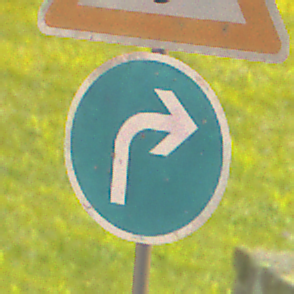
Verkehrszeichen: VorgeschriebeneFahrtrichtungRechts
Zusatzzeichen oben: Lichtzeichenanlage
Umgebung: Outdoor, Urban
Tageszeit: Night
Wetter: PartlyCloudy
Licht: Artificial
Jahreszeit: NotSpecified
Kontrast: HighContrast